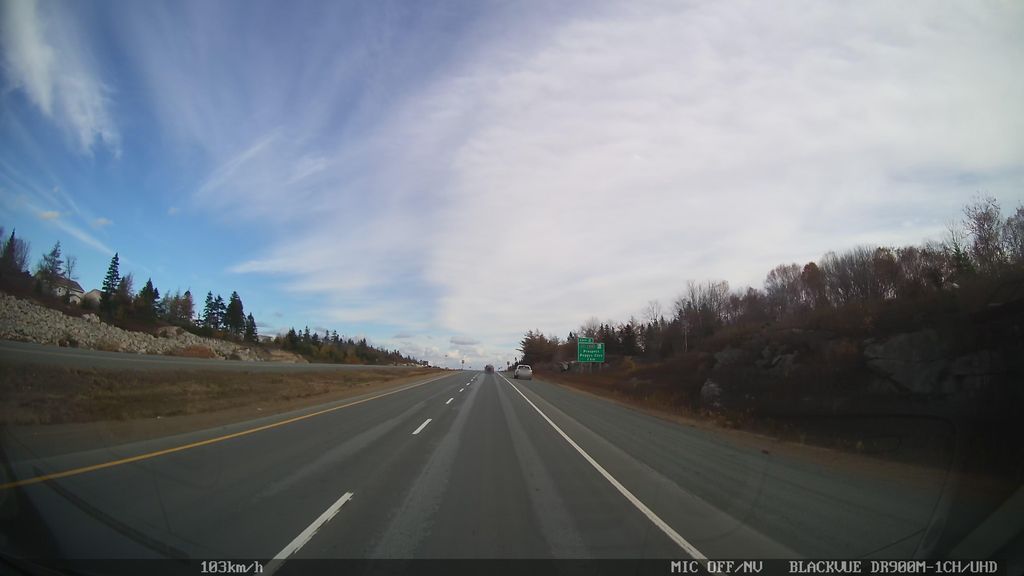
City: halifax